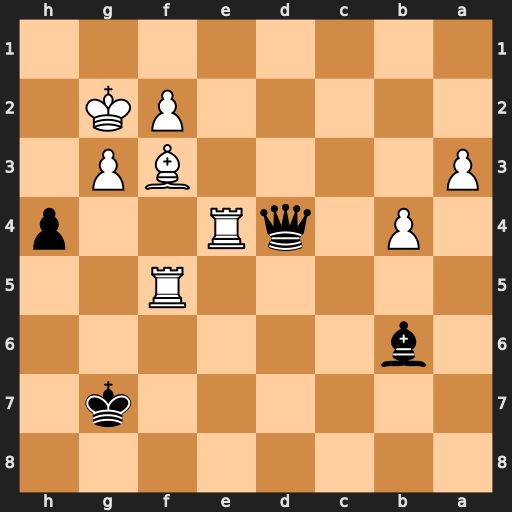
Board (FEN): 8/6k1/1b6/5R2/1P1qR2p/P4BP1/5PK1/8
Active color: b
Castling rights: -
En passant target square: -
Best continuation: Qxf2+ Kh3 Qxg3#